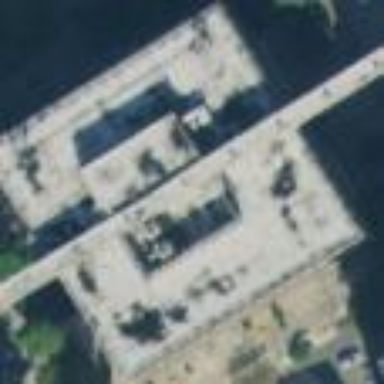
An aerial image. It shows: Government office building.